Question: Can someone explain the basic steps of setting up replication for RavenDB? I'm using build 888. From what I've found online, I can guess at what might need to be done, but I'd rather know for sure.
I believe this is the official documentation for replication:
<URL>
First, that documentation states:
"Raven replication can be enabled by dropping the Raven.Bundles.Replication.dll to Raven's Plugins directory."
I see that DLL in the Bundles folder, but there is no Plugins folder. Am I supposed to create that? Should it already be there?
It looks like we need to do this to specify the replication servers:

What is that? Do I need to actually save this document to the database? Or is that in a config file on the file system somewhere? If I need to write that to the DB, do I just put that in my application and have it run the first time? Every time?
If these questions can get answered, I may have the basic info to get started. Then maybe I could blog, step-by-step, as a tutorial.
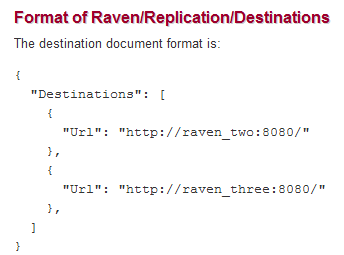
Answer: Bob, yes you need to put the dll from the Bundles folder of your raven root directory into the Plugins folder, which is - by default - under the Server folder. You can, however, change that location with an app.config setting if you want.
Raven/Replication/Destinations is actually the id of the document that you need to create in order to tell ravendb the urls of the other servers in the replication cluster. Replication is truly an infrastructure concern, so I wouldn't put this document by your application at all - instead, I'd create this document by management studio on my own, which is what I suggest to you.